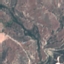
Land use / land cover: HerbaceousVegetation